Field crop: maize
Growth stage: 2
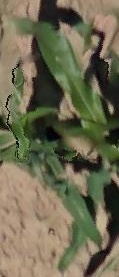
Species: maize